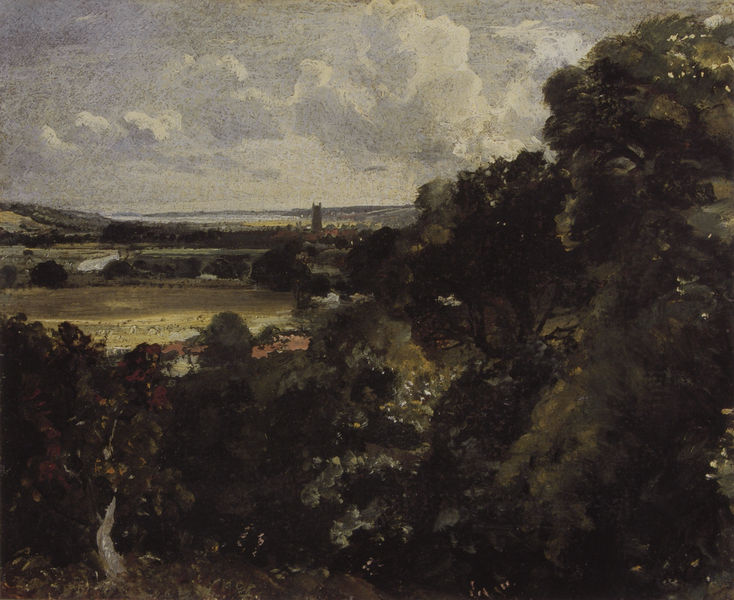
Titel: Dedham from Gun Hill
Künstler: John Constable
Standort: London
Institution: Tate Gallery
Schlagwörter: baum, blau, blätter, dunkel, gemälde, himmel, laub, meer, schatten, wasser, weiß, wolken, bäume, fluss, gelb, grün, impressionismus, kirchturm, landschaft, ocker, see, stadt, ufer, äste, braun, frankreich, grau, hell, hintergrund, licht, orange, strasse, vordergrund, ölbild, ausblick, blick, gras, haus, rot, weg, wiese, wolke, beige, malerei, niederlande, öl, ast, bach, ebene, erde, feld, felder, ferne, horizont, häuser, hügel, natur, stamm, strauch, weite, wind, wolen, büsche, flach, gebüsch, gewässer, kirche, sträucher, wege, wiesen, gold, england, tal, wald, turm, bewölkt, deutschland, küste, sommer, düster, ort, moderne, acker, korn, berge, dorf, dächer, herbst, auquarell, regentag, romantik, constable, querformat, unwetter, stimmung, baumkronen, ortschaft, regen, senke, erdfarben, nach 1900, lichtung, niederländisch, kathedrale, himme, baumgruppe, dunke, starre, laubbäume, dicht, balu, thal, getreidefeld, impressionsmus, lamdschaft, gemalde, weite landschaft, fled, schule von barbizon, plein-air, baumwimpfel, ich sehe schwarz, ladschaftsmalerei, landschaft impressionismus, prein air malerei, trm, blandschaft